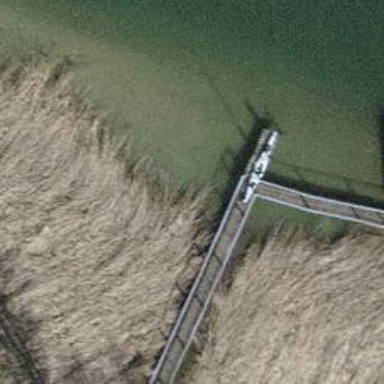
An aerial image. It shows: Pier made of metal.